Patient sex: F
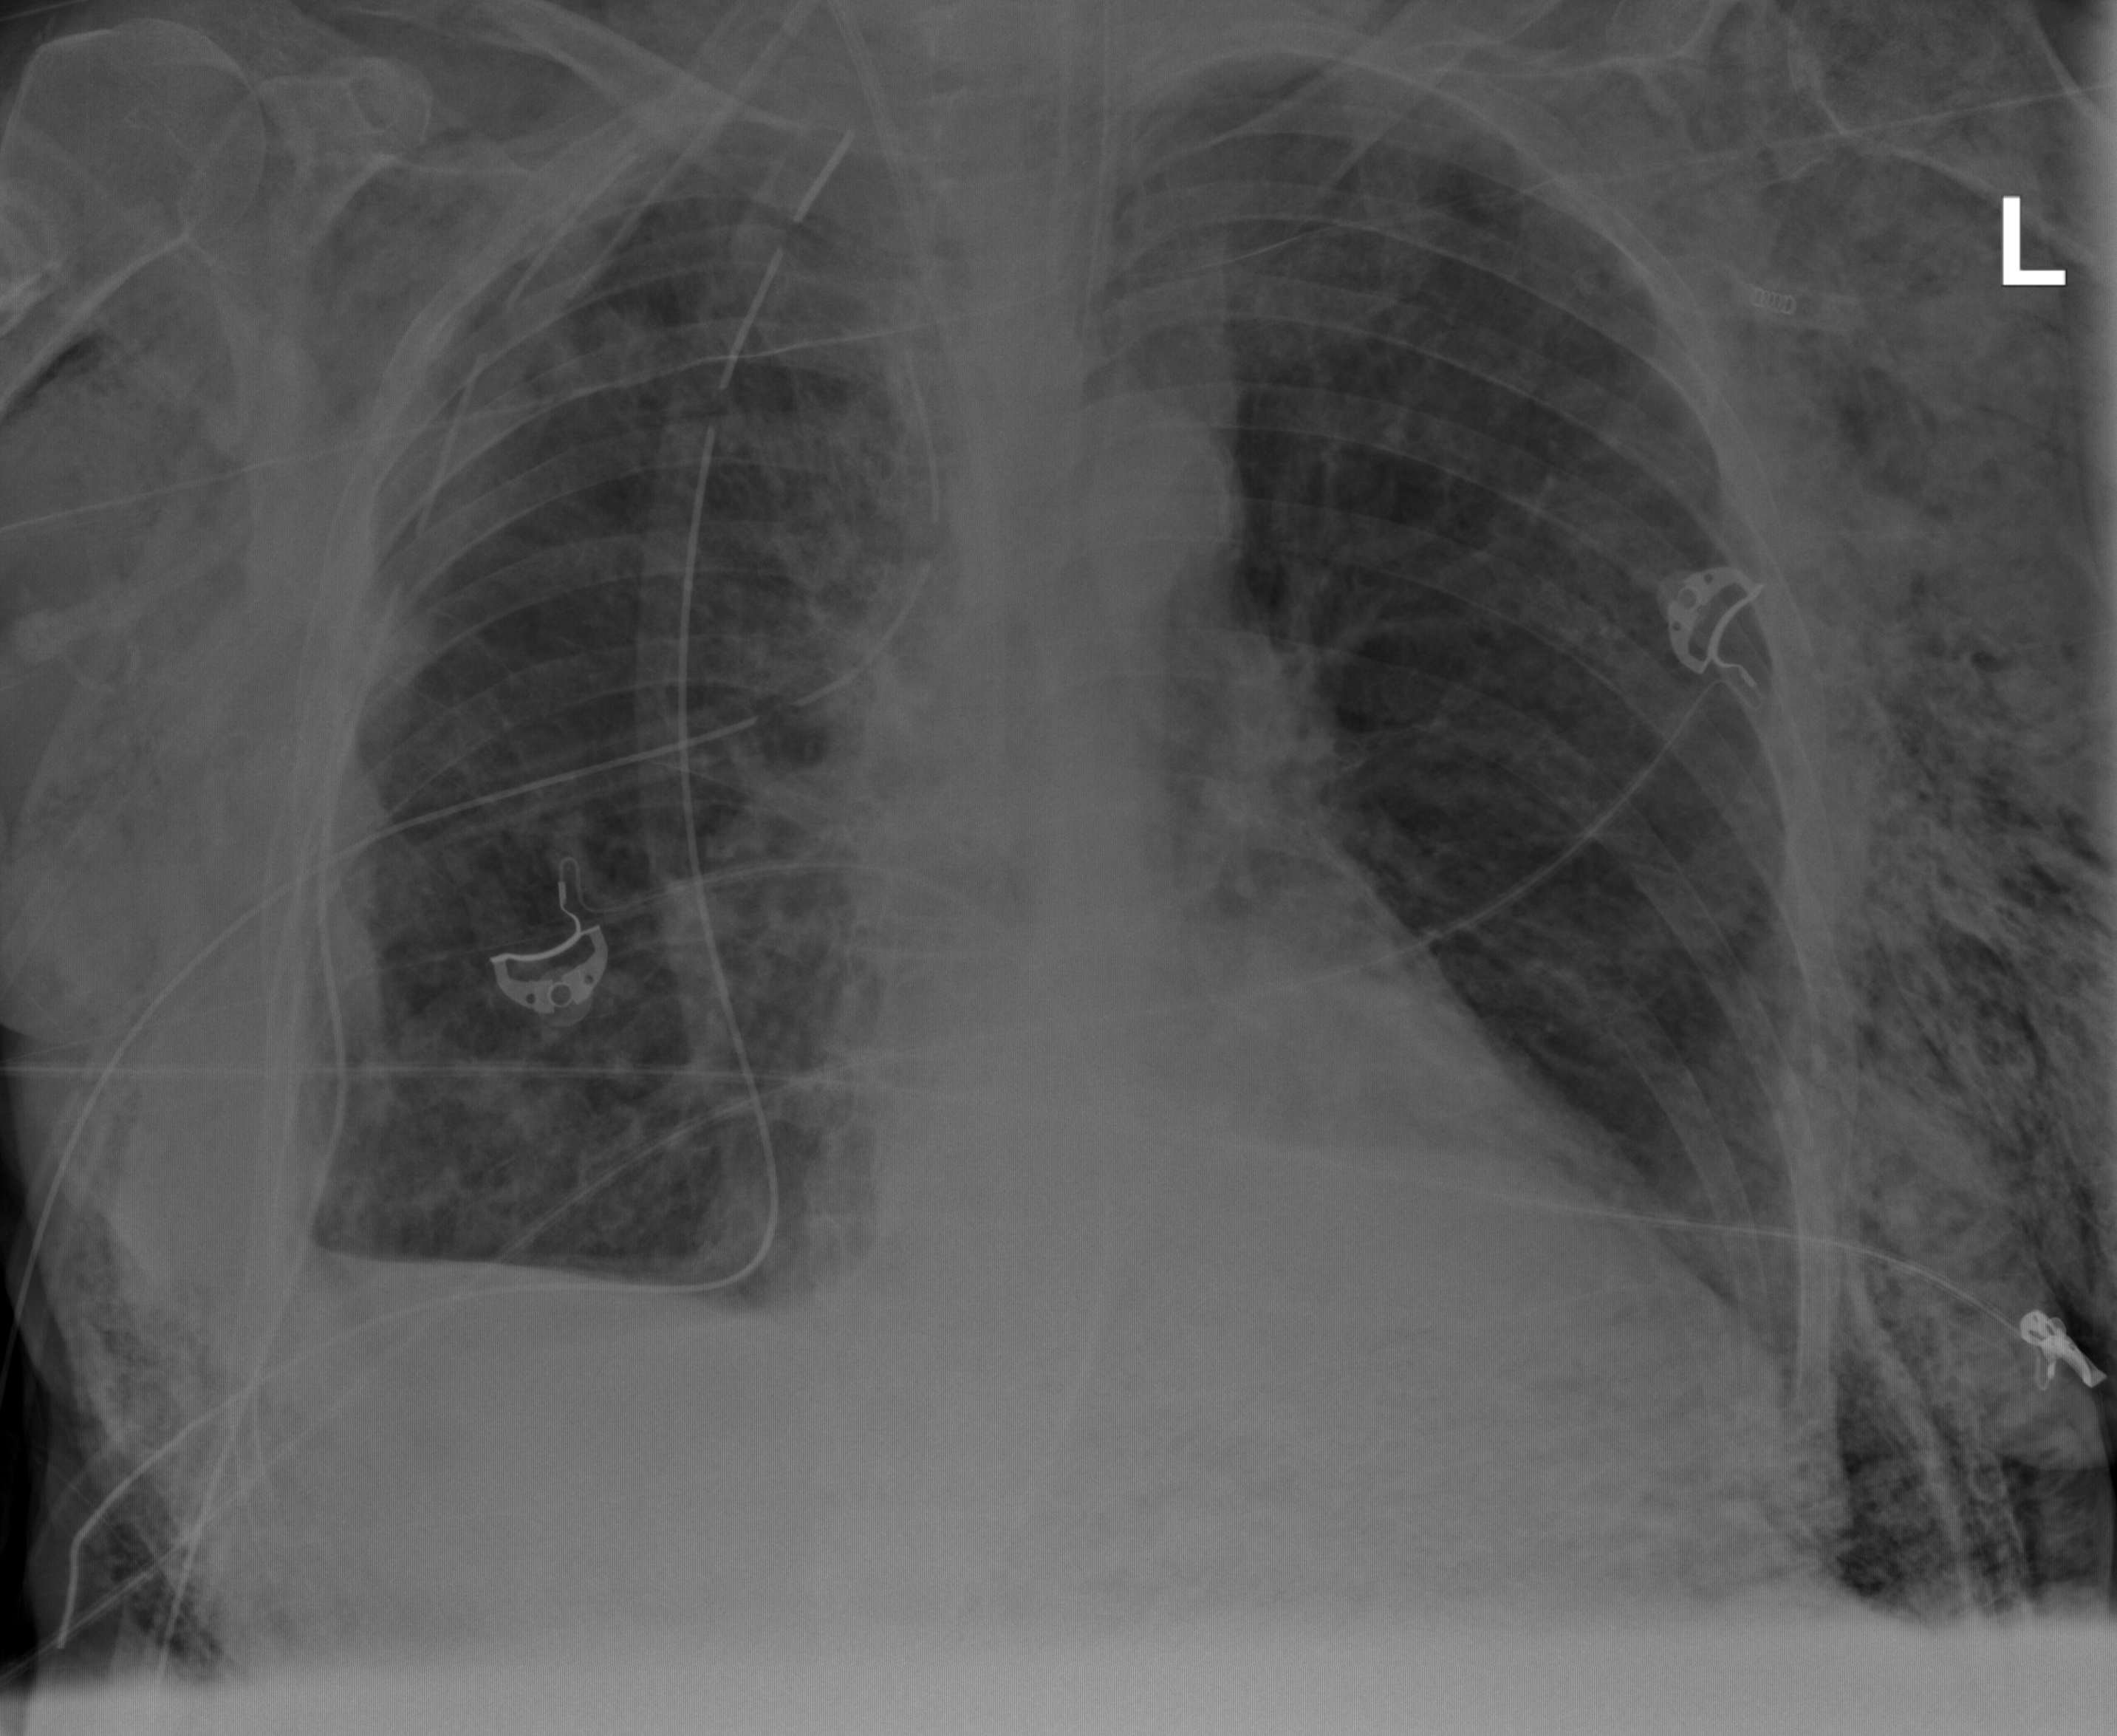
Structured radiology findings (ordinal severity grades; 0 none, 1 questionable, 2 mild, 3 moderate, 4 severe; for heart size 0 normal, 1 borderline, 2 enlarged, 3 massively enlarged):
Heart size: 0
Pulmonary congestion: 0
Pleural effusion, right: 2
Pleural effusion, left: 0
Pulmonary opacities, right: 0
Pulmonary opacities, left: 0
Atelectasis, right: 0
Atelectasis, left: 0